Question: I am thinking to create some <URL> for the thing below.

So I plan to see
'''
@item.Roles.ConvertToString(...
'''
I created also the extancion method itself. But It is not appearing in place I need.
'''
@item.Roles. Nothing what I need... :(
'''
Any clue?
'''
public static class MyExtensions
{
public static string ConvertToString(this ICollection<IdentityUserRole> identityUserRole)
{
var result = string.Empty;
return result;
}
}
'''
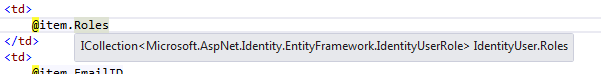
Answer: You need to import the namespace containing your extension method using the '@using' directive.